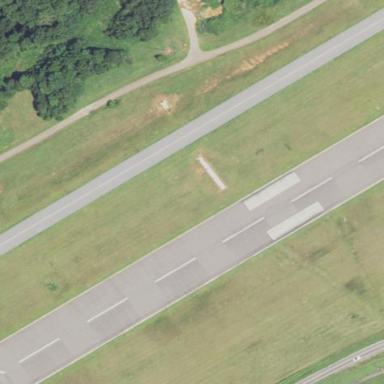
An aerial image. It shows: Asphalt taxiway at the airport area.